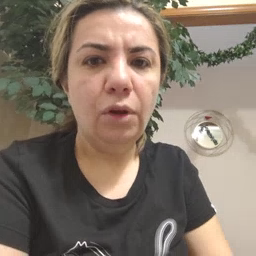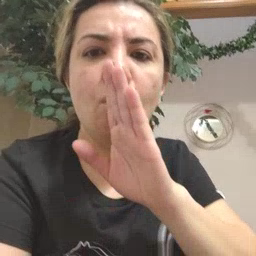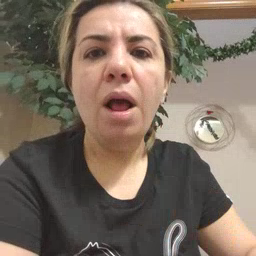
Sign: quiet